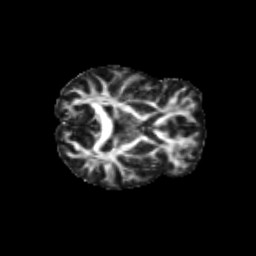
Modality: FA
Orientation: axial
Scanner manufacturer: siemens
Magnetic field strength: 3 T
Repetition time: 9.2 s
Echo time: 0.084 s